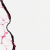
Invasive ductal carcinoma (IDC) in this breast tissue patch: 0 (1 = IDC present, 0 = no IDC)